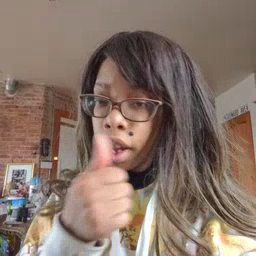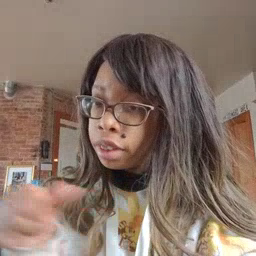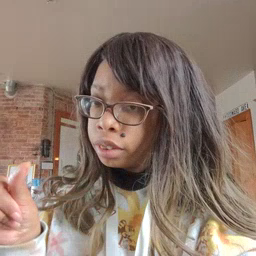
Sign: any